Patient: sex F, age 66
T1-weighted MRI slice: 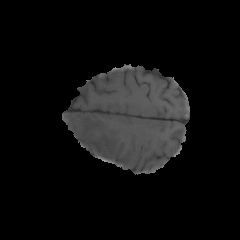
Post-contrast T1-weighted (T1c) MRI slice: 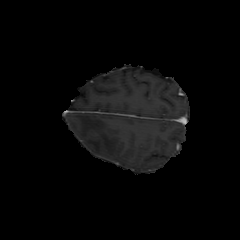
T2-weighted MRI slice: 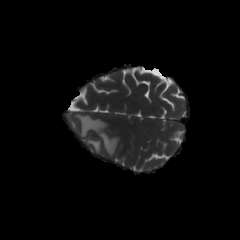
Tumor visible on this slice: yes
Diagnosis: Glioblastoma, IDH-wildtype
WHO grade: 4